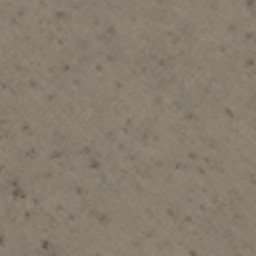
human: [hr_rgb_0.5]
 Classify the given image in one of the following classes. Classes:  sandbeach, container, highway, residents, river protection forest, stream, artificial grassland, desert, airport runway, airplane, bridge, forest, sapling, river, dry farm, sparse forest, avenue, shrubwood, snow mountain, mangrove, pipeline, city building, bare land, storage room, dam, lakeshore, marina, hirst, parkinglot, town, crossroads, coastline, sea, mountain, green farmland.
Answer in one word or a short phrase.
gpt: bare land